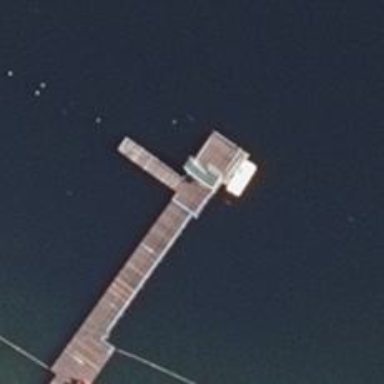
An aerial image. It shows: Man-made pier.